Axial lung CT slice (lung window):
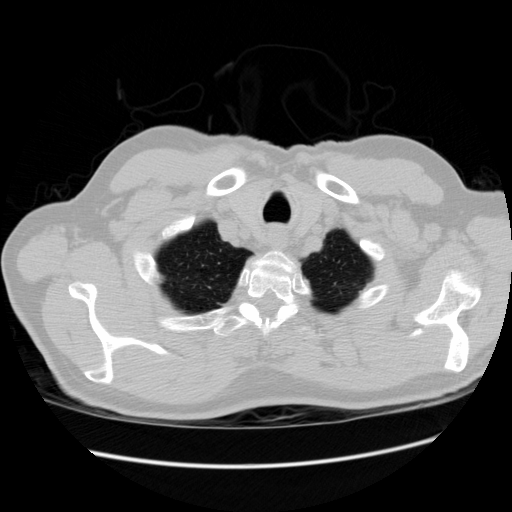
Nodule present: no